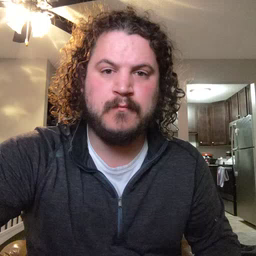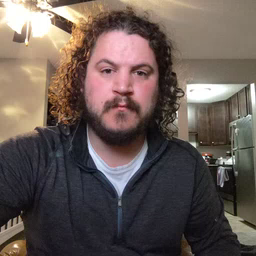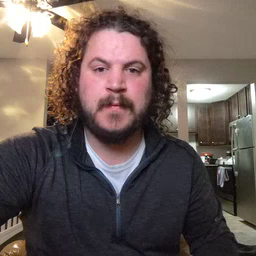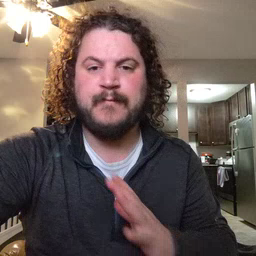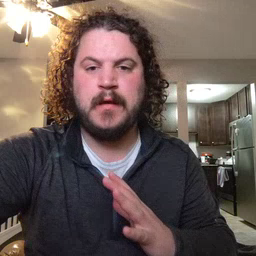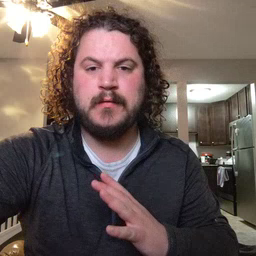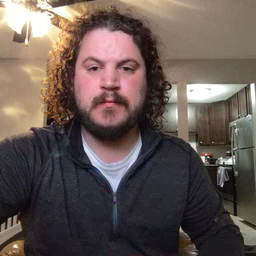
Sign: fine